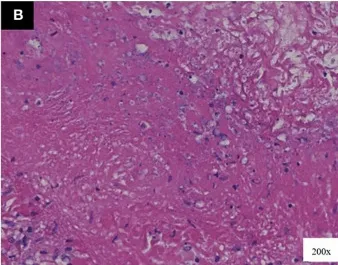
Histopathological features of the biopsy. (A, B) the presence of necrotizing granulomas with variable lymphocytic infiltration, as demonstrated by hematoxylin-eosin staining.
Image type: pathology (h&e)